The plot is a time-scale (wavelet) decomposition of a bearing vibration signal. Classify the bearing condition as one of: normal, inner_race, outer_race, ball.
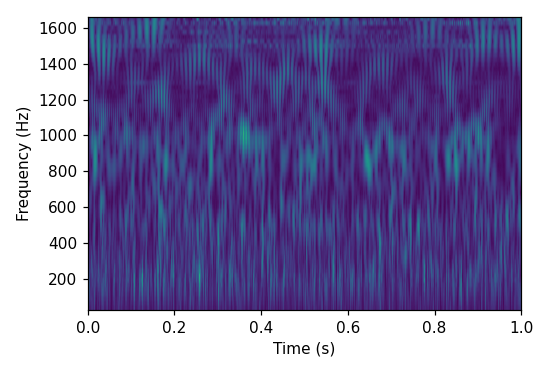
Answer: inner_race